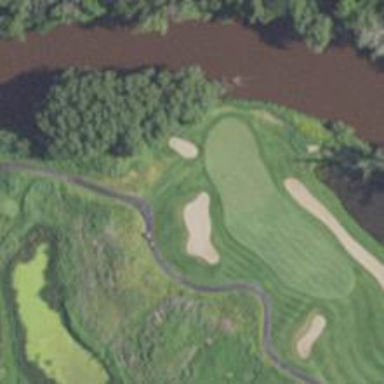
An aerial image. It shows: Golf hole.